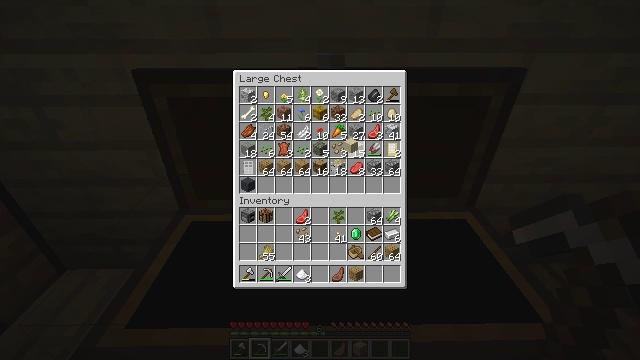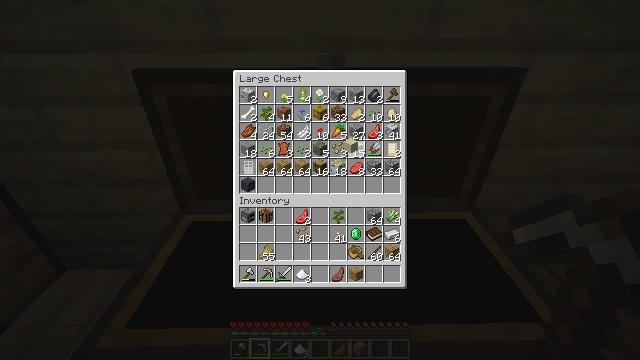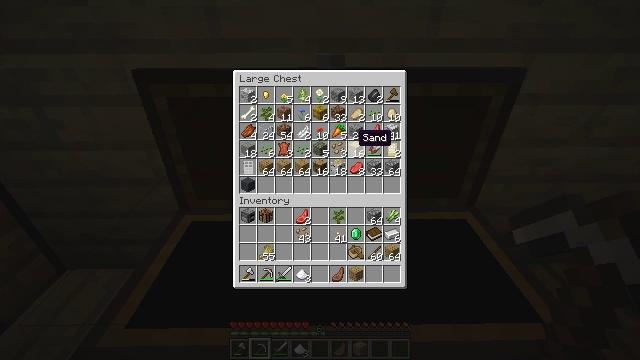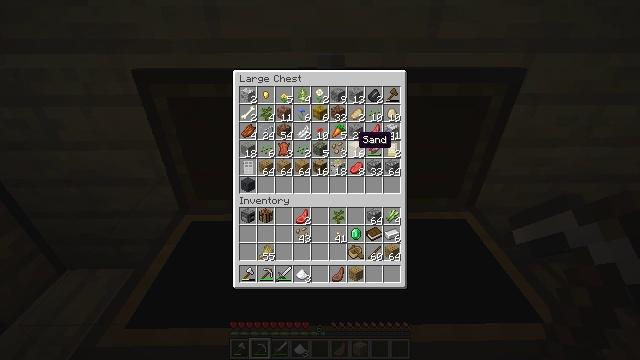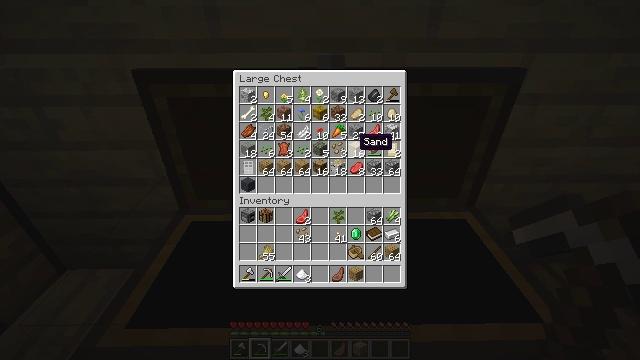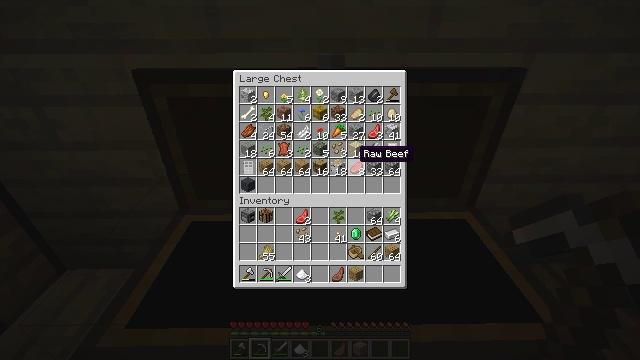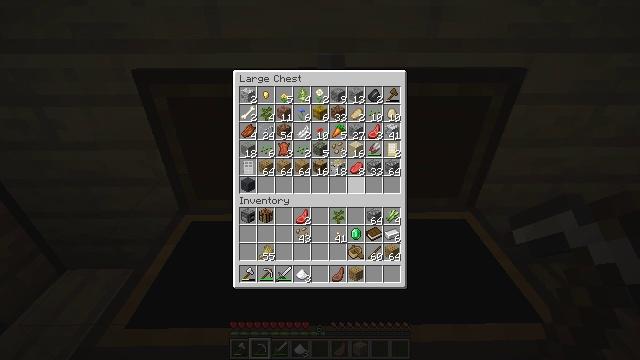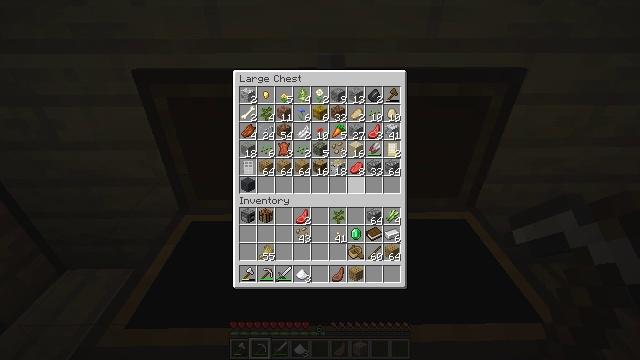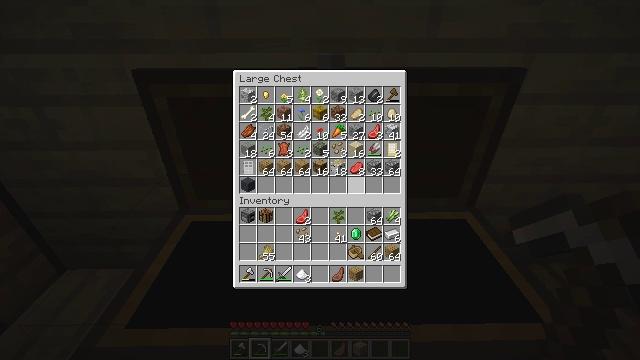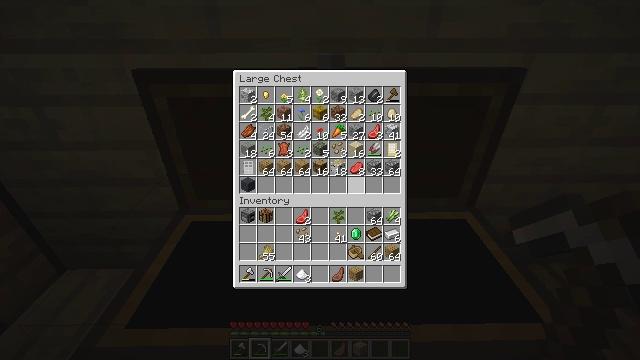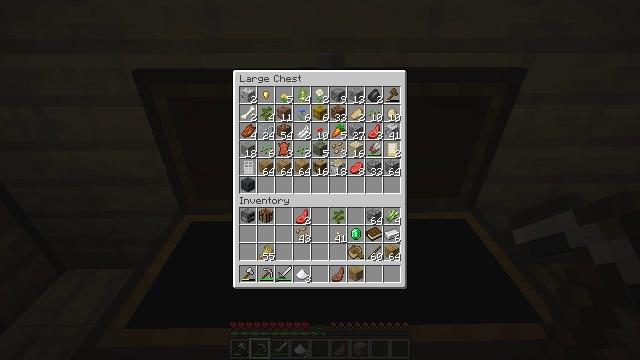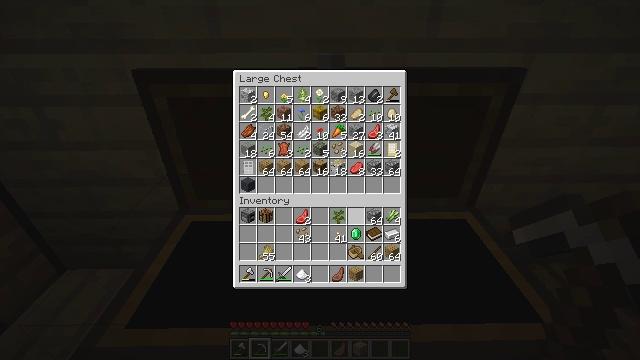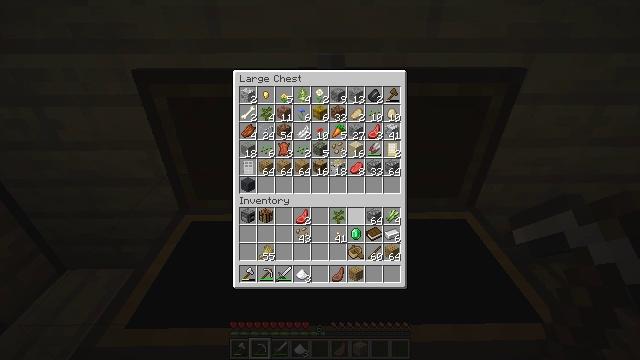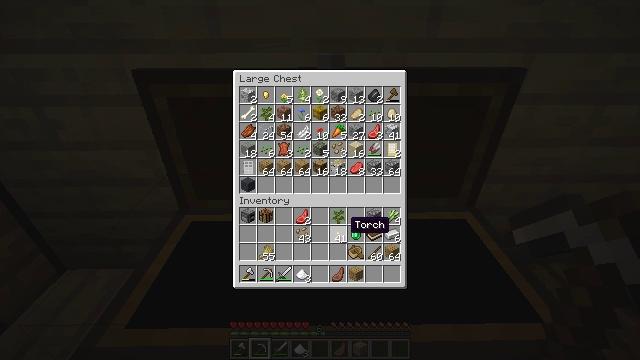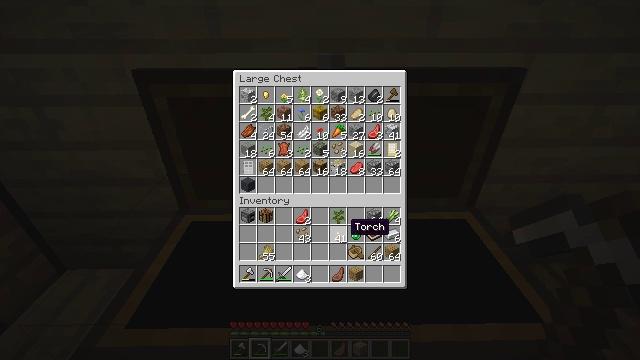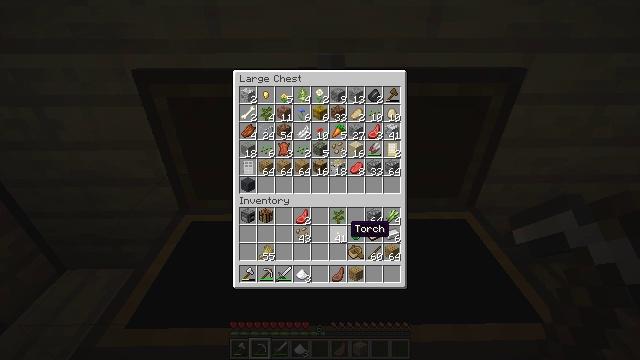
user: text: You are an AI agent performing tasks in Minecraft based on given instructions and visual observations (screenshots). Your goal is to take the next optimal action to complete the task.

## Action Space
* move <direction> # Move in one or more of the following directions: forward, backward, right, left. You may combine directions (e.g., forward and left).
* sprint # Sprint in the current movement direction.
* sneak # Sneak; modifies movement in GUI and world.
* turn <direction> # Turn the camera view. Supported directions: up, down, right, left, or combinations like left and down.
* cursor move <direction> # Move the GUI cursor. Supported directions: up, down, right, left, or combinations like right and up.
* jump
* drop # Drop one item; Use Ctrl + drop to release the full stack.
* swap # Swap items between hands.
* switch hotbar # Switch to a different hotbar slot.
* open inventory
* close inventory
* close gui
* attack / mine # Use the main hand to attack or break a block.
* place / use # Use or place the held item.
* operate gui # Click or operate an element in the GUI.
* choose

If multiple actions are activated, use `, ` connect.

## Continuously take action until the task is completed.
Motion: motion action
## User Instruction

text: Drop a cooked porkchop.
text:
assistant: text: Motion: operate gui
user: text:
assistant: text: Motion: no_op
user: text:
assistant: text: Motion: no_op
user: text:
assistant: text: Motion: no_op
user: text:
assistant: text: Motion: cursor move down
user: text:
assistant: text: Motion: cursor move down
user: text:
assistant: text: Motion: no_op
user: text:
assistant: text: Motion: cursor move down
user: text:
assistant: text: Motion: no_op
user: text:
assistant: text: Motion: cursor move down
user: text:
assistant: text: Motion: cursor move down
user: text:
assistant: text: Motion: cursor move down
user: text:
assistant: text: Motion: cursor move down
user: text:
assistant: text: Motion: no_op
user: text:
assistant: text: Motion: no_op
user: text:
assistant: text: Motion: no_op
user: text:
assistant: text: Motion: no_op
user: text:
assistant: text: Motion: no_op
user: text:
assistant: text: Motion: no_op
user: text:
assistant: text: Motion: no_op
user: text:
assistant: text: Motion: no_op
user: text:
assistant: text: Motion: no_op
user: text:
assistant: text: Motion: no_op
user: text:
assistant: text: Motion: no_op
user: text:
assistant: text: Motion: no_op
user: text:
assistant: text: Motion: no_op
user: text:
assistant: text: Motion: cursor move left
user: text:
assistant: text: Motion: no_op
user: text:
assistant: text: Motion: no_op
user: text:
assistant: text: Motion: no_op